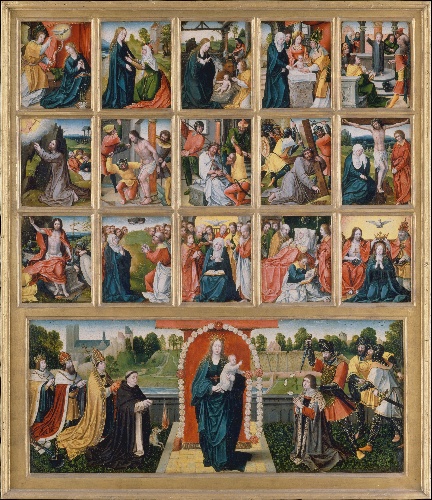
Title: The Fifteen Mysteries and the Virgin of the Rosary
Artist: Netherlandish Painter (possibly Goswijn van der Weyden, active by 1491, died after 1538), ca. 1515–20
Object type: Painting
Classification: Paintings
Medium: Oil on wood
Dimensions: (a) 9 7/8 x 21 in. (25.1 x 53.3 cm); (b–p) each 5 x 4 1/8 in. (12.7 x 10.5 cm)
Department: European Paintings
Credit line: Anonymous Bequest, 1984
Accession year: 1987
Repository: Metropolitan Museum of Art, New York, NY
Tags: Soldiers|Madonna and Child|Jesus|Crucifixion|Bearing the Cross|Nativity|Visitation|Resurrection|Flagellation|Death of the Virgin|Coronation of the Virgin